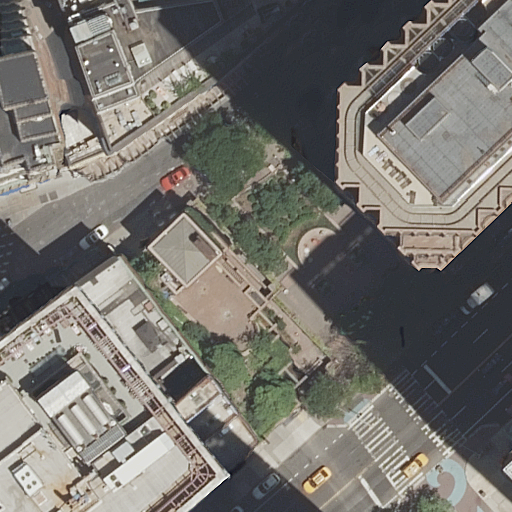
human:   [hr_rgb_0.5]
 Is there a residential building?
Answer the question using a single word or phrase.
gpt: yes

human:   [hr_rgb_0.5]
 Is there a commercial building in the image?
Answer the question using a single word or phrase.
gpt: no

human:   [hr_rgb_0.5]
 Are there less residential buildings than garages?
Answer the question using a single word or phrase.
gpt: no

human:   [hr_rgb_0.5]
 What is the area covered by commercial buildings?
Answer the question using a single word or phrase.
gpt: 0m2

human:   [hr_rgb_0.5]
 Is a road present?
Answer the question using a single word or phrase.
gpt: yes

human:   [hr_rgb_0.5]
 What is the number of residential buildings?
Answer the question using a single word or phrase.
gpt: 9

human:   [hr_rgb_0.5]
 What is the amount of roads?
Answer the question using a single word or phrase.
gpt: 5

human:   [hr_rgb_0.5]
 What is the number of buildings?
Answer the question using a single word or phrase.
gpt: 9

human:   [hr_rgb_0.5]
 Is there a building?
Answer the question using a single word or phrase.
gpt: yes

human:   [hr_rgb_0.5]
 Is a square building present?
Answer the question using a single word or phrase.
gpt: no

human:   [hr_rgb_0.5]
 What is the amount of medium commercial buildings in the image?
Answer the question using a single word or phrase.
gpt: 0

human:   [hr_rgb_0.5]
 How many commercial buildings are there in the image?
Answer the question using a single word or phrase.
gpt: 0

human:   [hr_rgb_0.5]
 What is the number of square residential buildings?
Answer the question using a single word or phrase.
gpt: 0

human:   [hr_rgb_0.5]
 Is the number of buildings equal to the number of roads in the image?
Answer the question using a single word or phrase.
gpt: no

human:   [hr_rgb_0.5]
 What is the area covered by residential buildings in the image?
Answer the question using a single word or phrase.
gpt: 5808m2

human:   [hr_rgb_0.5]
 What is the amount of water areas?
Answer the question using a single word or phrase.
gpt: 0

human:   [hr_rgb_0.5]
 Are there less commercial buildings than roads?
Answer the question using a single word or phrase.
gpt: yes

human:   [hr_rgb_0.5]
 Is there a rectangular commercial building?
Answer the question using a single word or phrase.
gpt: no

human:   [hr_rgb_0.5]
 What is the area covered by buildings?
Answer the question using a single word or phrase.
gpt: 5808m2

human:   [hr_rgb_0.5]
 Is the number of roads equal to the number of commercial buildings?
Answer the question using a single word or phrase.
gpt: no

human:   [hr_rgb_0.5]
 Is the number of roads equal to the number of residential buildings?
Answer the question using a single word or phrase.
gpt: no

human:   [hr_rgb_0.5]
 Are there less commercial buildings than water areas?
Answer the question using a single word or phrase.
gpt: no

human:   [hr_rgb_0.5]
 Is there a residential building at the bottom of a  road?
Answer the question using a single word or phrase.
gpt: yes

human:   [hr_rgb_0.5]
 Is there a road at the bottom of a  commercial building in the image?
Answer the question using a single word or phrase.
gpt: no

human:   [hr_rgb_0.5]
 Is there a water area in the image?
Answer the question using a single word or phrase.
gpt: no

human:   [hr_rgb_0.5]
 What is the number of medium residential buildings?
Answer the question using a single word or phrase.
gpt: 4

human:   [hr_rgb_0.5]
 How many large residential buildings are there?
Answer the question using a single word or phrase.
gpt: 4

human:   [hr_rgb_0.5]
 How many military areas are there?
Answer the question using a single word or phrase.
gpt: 0

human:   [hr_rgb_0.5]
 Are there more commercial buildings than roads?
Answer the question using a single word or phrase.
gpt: no

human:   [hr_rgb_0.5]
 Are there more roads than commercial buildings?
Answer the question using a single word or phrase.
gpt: yes

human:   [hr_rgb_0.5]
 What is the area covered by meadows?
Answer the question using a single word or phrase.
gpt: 0m2

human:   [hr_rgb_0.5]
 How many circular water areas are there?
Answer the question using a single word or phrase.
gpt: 0

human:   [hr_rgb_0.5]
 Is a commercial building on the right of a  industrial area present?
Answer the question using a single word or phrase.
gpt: no

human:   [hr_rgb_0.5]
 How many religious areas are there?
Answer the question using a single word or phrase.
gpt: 0

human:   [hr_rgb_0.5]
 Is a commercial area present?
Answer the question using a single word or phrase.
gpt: no

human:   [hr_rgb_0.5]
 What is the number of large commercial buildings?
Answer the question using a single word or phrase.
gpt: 0

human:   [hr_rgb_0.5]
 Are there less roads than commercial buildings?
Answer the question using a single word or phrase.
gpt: no

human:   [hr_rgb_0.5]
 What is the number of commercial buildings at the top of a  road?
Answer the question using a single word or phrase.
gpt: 0

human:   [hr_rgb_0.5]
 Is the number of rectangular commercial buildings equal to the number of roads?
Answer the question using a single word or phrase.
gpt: no

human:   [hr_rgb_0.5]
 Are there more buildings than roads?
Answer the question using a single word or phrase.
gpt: yes

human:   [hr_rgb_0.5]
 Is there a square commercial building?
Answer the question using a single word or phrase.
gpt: no

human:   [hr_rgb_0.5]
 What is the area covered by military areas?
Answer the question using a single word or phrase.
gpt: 0m2

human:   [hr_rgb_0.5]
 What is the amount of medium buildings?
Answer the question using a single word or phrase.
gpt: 4

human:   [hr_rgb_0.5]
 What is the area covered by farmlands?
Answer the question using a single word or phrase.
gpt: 0m2

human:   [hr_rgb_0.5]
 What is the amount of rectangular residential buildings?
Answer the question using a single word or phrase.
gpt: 6

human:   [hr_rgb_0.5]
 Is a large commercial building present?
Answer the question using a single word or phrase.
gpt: no

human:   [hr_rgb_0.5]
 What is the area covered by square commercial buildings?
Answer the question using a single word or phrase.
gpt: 0m2

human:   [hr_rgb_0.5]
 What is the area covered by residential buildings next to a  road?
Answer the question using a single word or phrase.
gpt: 5808m2

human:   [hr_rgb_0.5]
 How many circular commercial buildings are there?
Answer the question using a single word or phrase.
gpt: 0

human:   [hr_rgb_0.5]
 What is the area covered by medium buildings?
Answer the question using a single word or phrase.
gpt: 1074m2

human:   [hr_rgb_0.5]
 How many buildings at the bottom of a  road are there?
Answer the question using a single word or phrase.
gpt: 5

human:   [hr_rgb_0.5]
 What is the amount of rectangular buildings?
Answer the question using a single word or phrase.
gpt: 6

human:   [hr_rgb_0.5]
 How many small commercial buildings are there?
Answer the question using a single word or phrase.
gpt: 0

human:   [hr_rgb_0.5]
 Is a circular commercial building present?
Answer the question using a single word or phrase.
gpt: no

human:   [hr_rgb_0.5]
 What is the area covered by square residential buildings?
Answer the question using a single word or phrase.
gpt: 0m2

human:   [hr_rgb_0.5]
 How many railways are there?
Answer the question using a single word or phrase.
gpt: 0

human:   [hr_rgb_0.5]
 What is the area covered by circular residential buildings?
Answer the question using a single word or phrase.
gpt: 0m2

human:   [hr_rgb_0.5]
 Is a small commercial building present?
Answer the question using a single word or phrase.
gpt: no

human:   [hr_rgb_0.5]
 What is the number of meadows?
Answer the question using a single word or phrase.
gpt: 0

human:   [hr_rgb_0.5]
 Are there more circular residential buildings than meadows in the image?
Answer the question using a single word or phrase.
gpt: no

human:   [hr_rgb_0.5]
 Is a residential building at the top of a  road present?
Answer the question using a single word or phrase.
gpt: yes

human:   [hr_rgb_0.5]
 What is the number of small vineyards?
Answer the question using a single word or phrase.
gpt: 0

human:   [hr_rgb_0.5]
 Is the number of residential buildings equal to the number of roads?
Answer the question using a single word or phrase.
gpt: no

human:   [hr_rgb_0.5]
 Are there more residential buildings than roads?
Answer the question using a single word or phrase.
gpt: yes